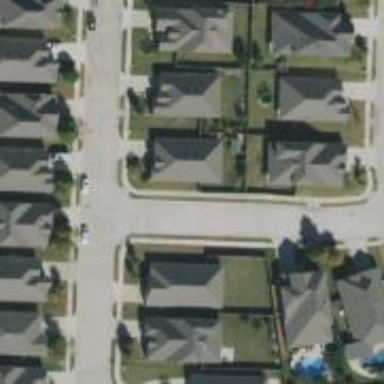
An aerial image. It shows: Residential road.